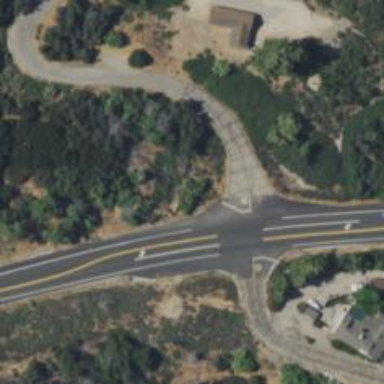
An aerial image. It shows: Road with stop sign.